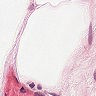
Metastatic tissue present: no